Question: I'm new to C# and I'm having a little problem with SQL data connecting in visual studio C#.
Im following this tutorial:
<URL>

I cant see 'MySql.Data' line shown in the picture above in my Add Reference window.
I'm using visual C# 2010 express edition. How can I solve this? Do I need to install it manually or what?
Sorry for my English.
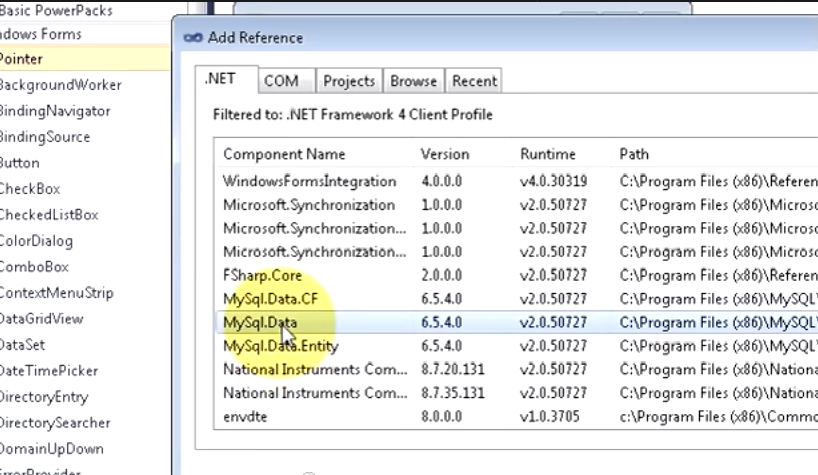
Answer: MySql.Data will not be installed by default. You will need to install it:
<URL>
If you install it into the GAC (Global Assembly Cache) then you should be able to add reference and search in the installed assemblies. Otherwise you can do Add Reference>Browse and find it manually